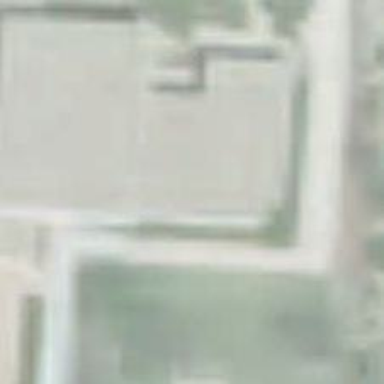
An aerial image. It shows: Part of building.